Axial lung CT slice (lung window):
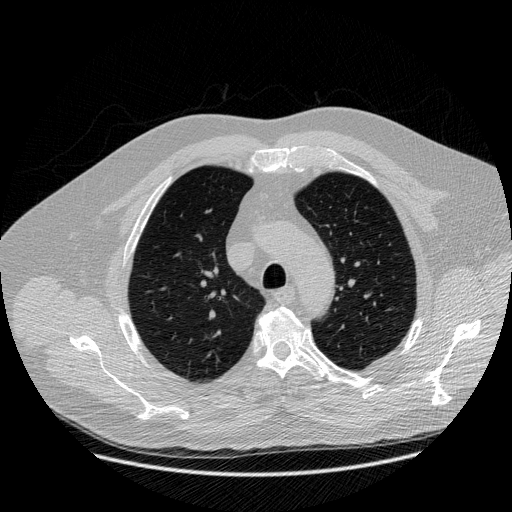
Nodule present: no